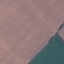
Land use / land cover: AnnualCrop